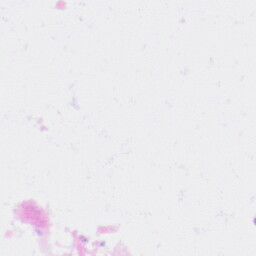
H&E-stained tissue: Kidney